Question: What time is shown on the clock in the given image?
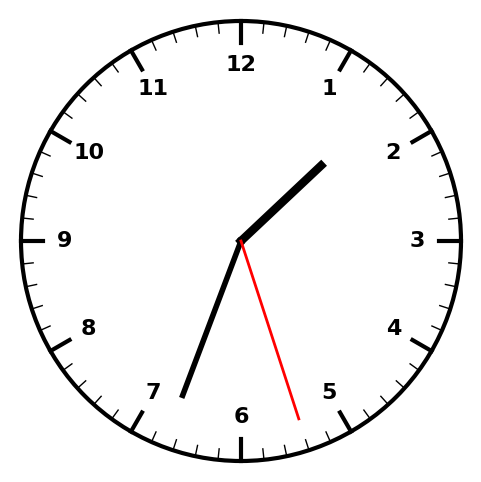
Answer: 01:33:27